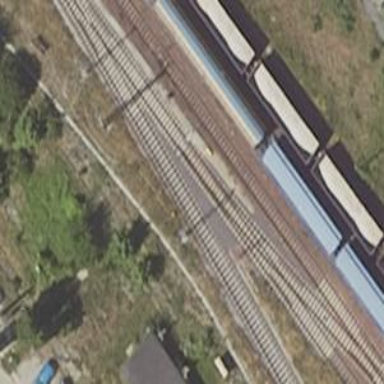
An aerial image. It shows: Railway yard used for servicing trains.